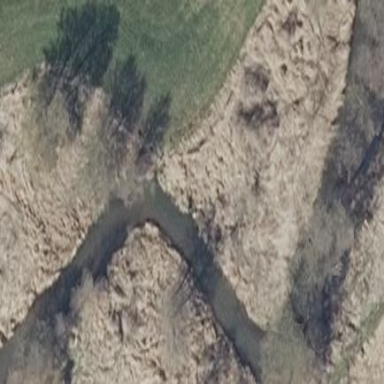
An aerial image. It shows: Beautiful wet meadow natural wetland.